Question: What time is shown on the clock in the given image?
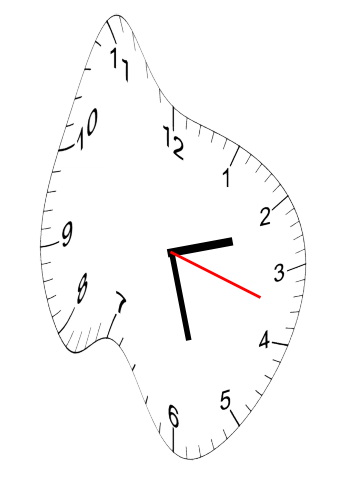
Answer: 02:27:18